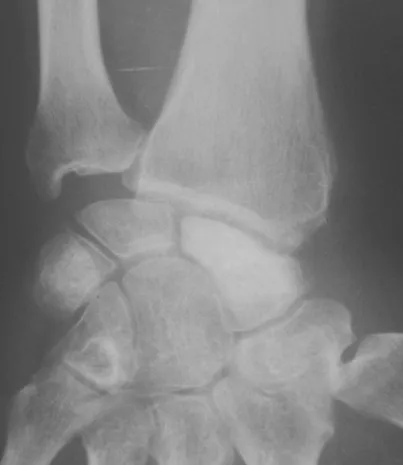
Anteroposterior radiograph at 4-year follow-up demonstrating good integration of the bone graft with no recurrence.
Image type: radiology (x_ray)